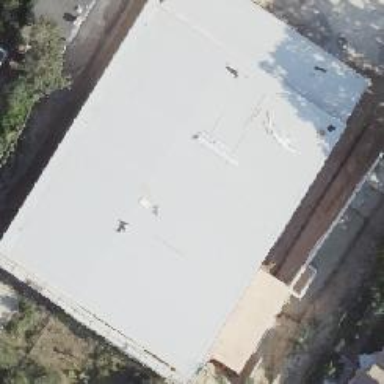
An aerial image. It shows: Flat roof retail building.